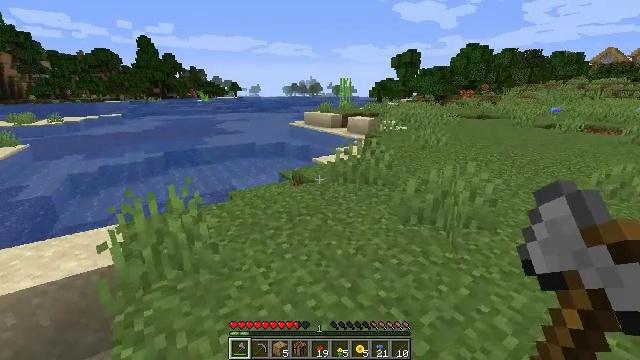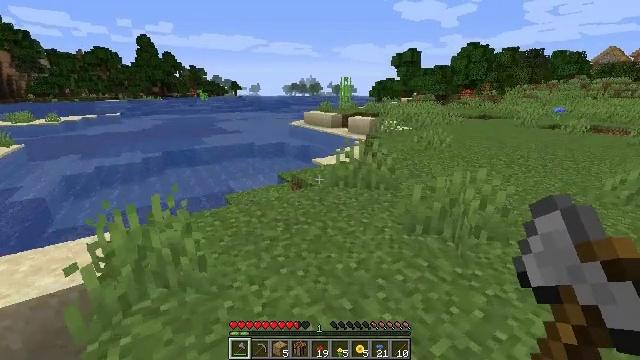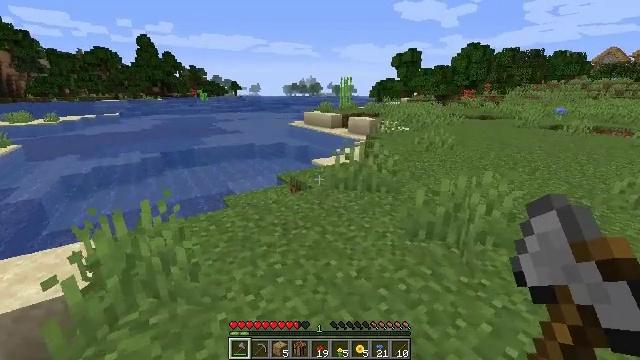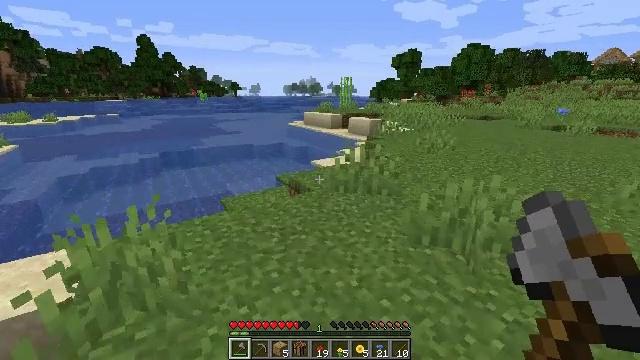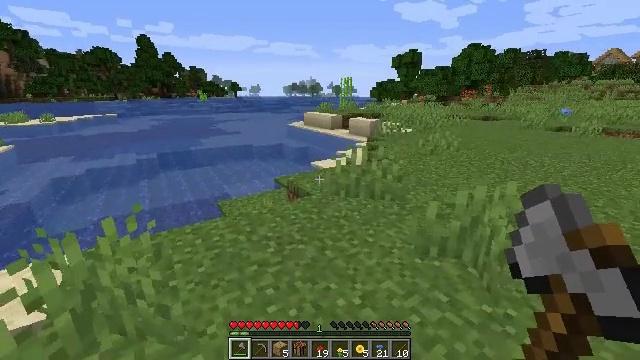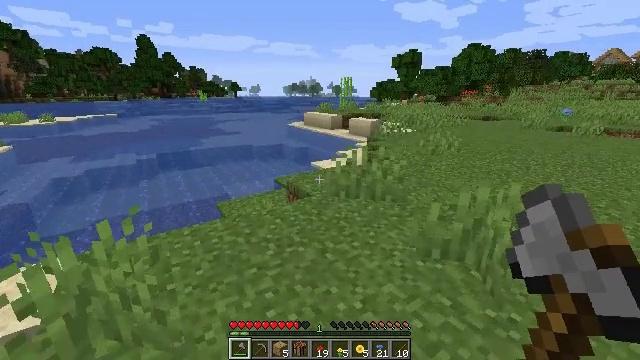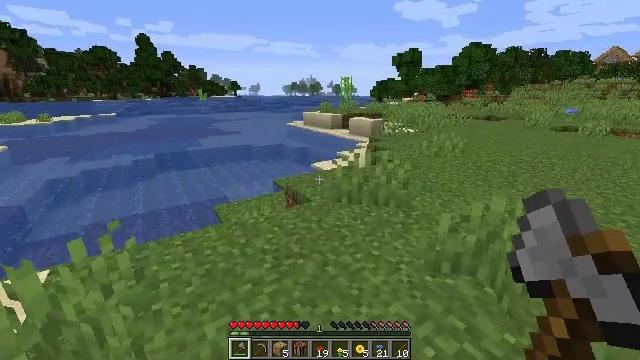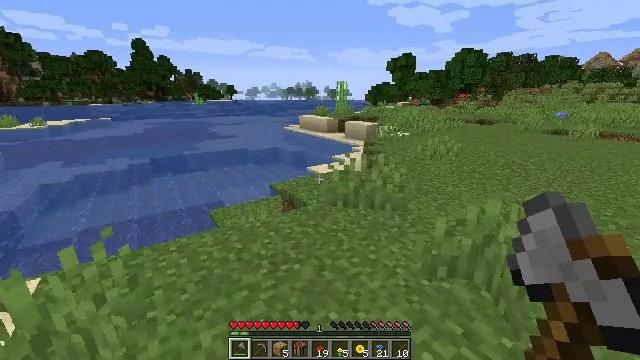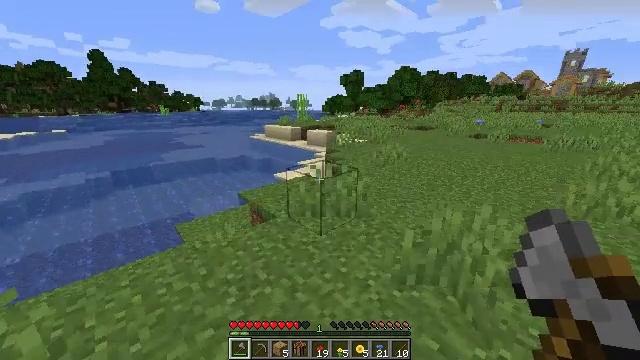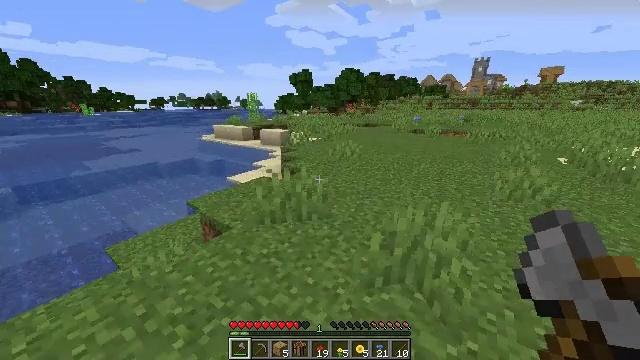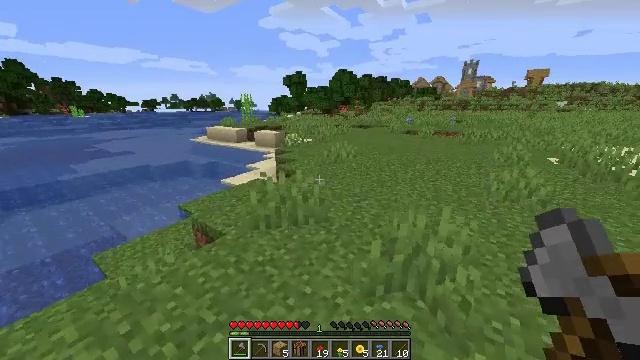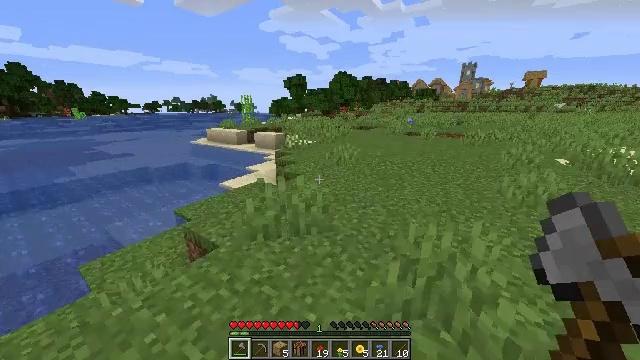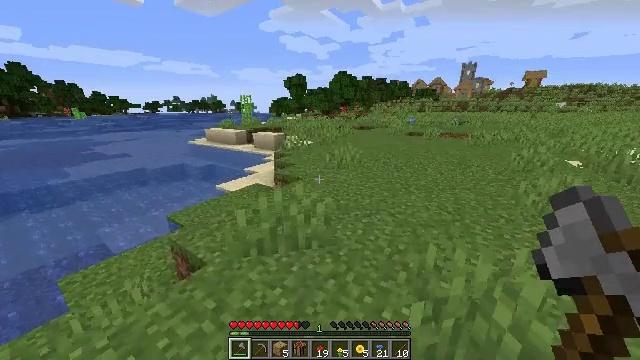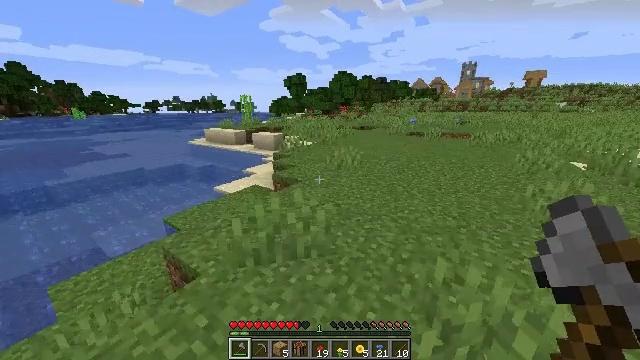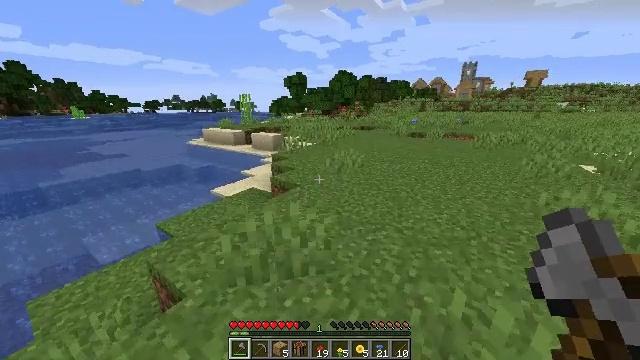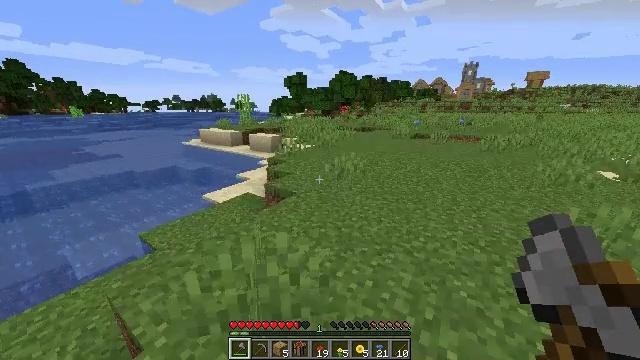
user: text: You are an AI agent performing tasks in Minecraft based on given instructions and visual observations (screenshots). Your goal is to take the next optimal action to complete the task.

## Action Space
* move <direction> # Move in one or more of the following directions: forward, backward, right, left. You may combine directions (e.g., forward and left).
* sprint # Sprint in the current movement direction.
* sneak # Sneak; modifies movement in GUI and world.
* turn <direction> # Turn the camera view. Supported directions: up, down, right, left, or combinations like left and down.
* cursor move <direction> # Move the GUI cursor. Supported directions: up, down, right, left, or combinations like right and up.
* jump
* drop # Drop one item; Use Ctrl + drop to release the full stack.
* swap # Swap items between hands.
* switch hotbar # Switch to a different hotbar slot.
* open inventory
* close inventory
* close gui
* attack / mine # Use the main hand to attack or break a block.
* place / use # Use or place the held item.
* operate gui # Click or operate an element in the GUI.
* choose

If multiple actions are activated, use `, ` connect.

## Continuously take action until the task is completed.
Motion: motion action
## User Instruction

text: Mine the sugar cane near rivers.
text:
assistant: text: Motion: no_op
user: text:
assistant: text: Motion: move forward
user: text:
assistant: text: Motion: move forward
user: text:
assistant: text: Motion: no_op
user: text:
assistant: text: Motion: no_op
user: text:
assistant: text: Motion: move forward
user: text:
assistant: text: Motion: move forward
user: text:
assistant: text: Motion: move forward, turn right
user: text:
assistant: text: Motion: move forward, turn right
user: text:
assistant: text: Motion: move forward, turn right
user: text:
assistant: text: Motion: move forward
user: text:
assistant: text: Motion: move forward
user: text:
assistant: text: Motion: move forward
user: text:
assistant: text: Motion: move forward
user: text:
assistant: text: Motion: move forward
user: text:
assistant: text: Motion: move forward
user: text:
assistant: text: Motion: move forward
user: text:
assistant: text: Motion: move forward
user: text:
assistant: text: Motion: move forward
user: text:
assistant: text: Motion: move forward
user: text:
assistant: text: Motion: move forward
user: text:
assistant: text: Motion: move forward
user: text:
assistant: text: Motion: move forward
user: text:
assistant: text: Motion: move forward
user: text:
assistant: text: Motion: move forward
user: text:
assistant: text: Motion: move forward
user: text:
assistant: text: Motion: move forward, turn left
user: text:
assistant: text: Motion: move forward, turn left
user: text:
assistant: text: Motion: move forward, turn left
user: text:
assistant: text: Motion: move forward, turn left